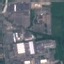
Land use / land cover class: Industrial